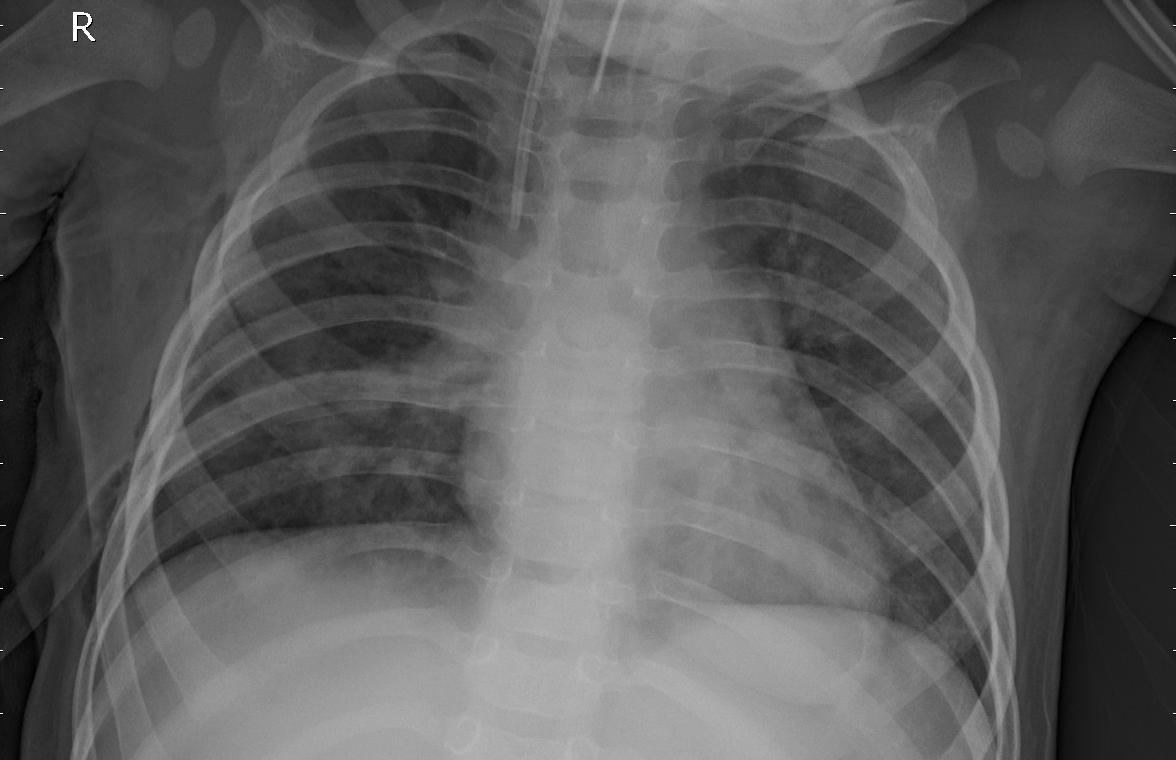
Diagnosis: PNEUMONIA